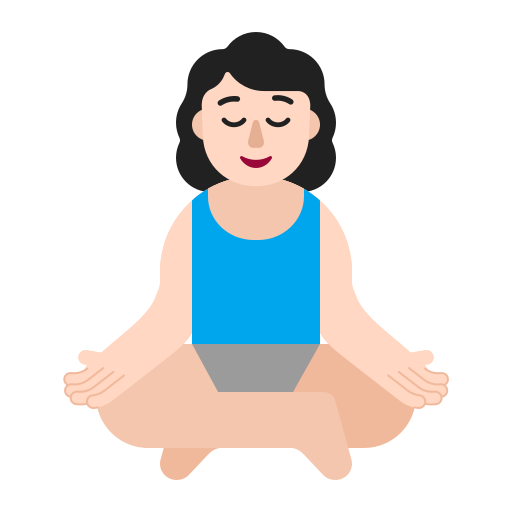
woman in lotus position flat light